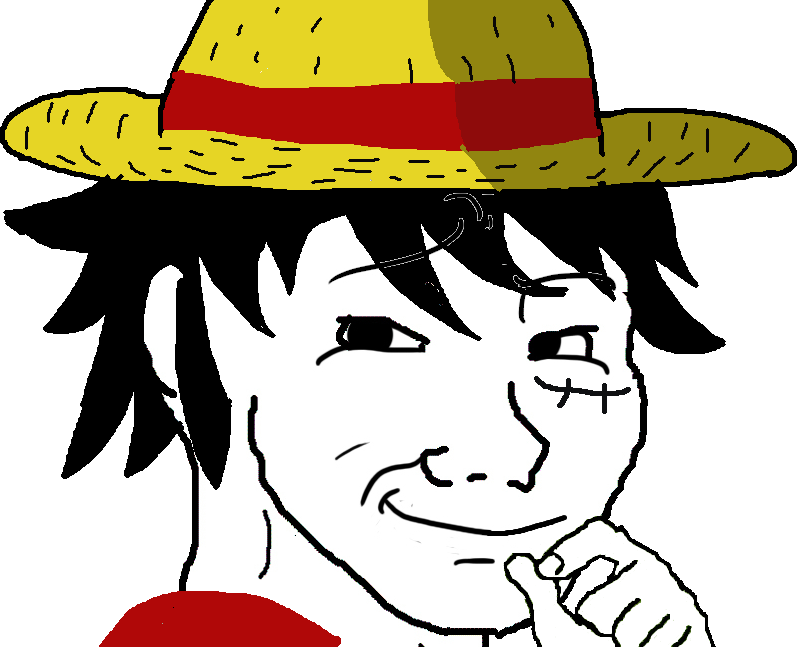
Label: 5_Smugjak